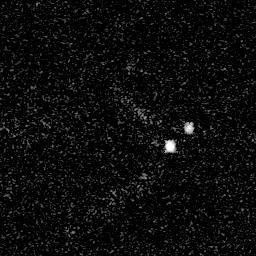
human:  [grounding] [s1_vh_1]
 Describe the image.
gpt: In the satellite image, there is  <ref>1 medium ship </ref> <box>[[46, 37, 58, 48, 0]]</box> located at center.